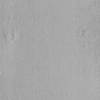
Label: not_dusty